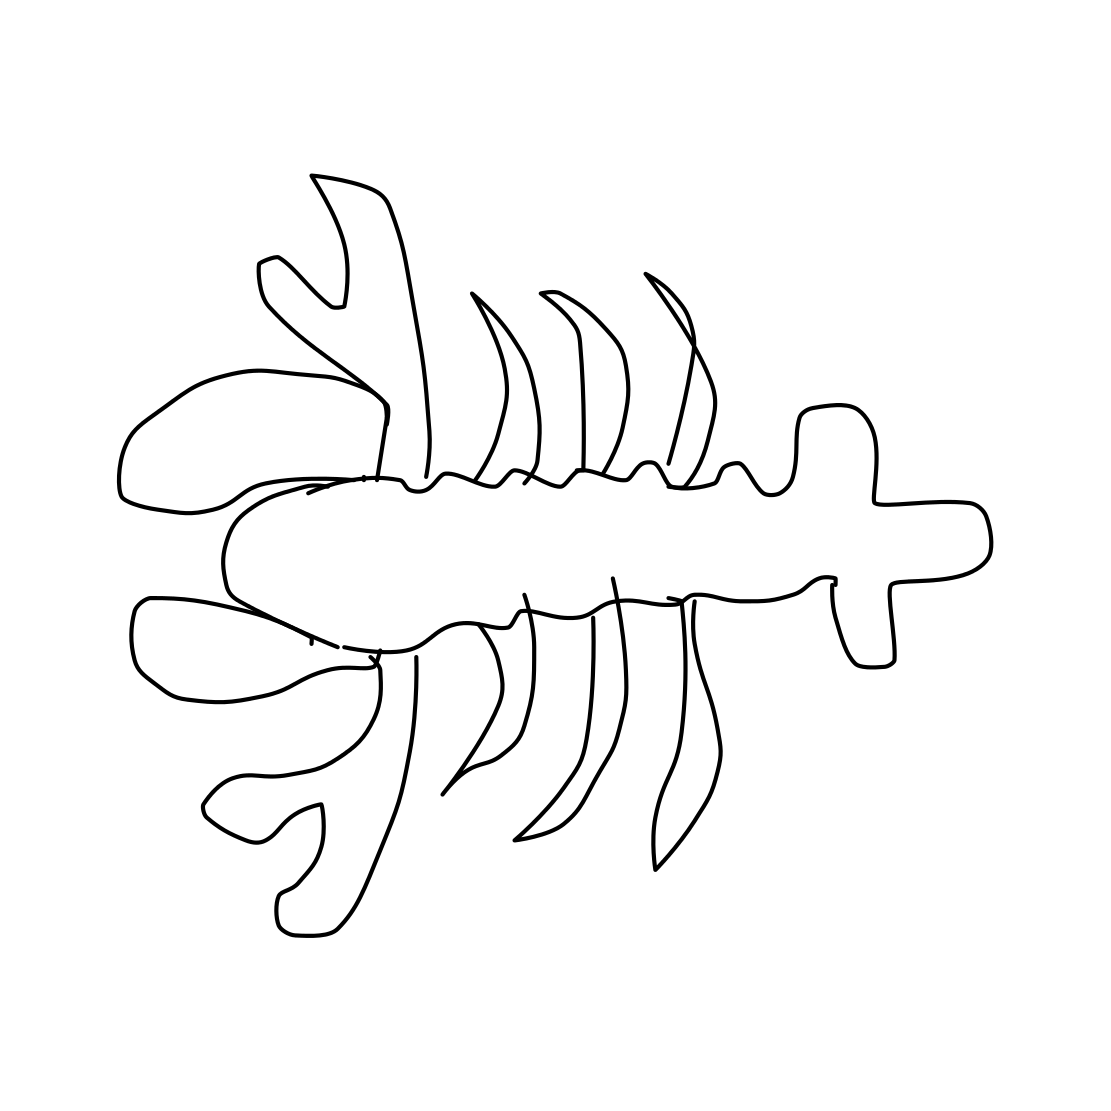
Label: lobster